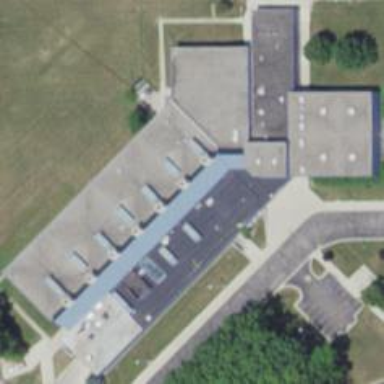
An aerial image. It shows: School building.